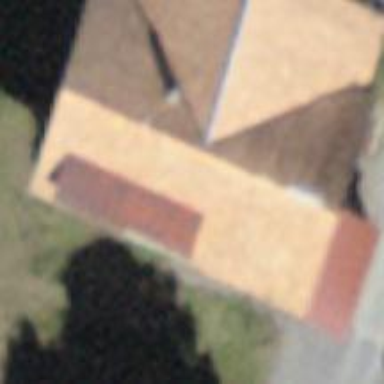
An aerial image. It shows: Farm building.